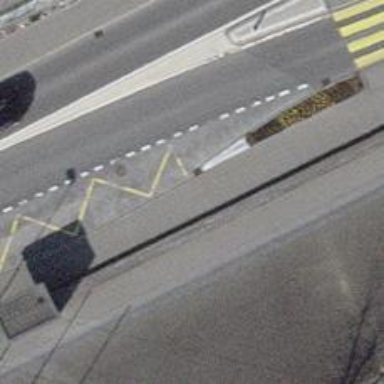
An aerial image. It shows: Platform with shelter made of asphalt. This platform is used for public transport.